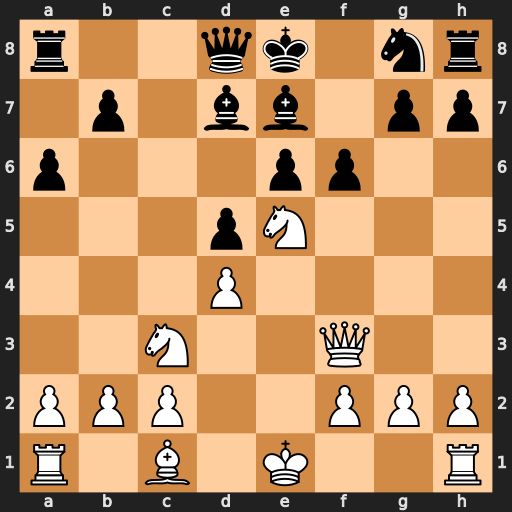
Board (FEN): r2qk1nr/1p1bb1pp/p3pp2/3pN3/3P4/2N2Q2/PPP2PPP/R1B1K2R
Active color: w
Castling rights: KQkq
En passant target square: -
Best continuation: Qh5+ g6 Nxg6 hxg6 Qxh8